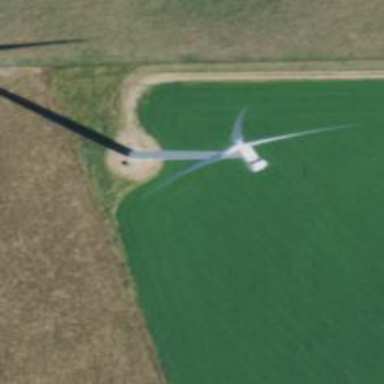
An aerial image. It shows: Wind generator using wind turbines of horizontal axis.